Interaction volume radius: 10 \u00c5
Interaction volume height: 25 \u00c5
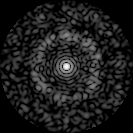
Disorder parameter: 0.7985